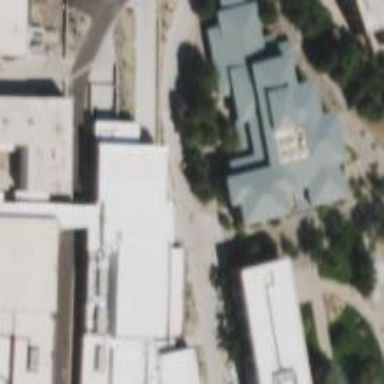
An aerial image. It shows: University building.